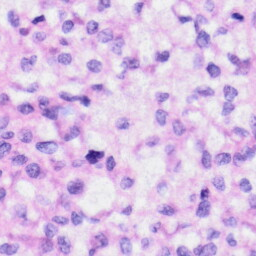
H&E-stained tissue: Liver